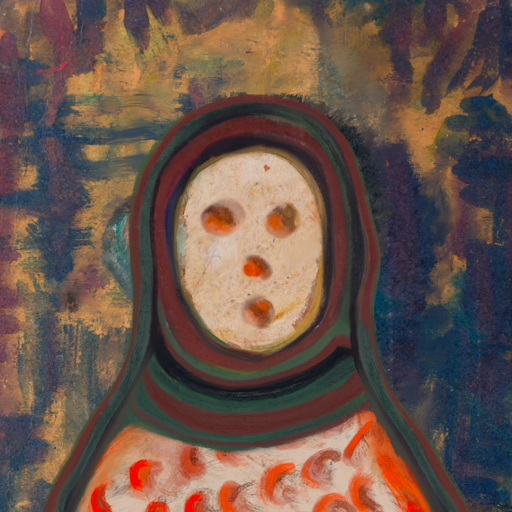
Background: InTheSun, Head And Neck Front: Rupkatha, Face Front: Rupkatha, Bust: Rupkatha, Hair Front: Boggyland, Head Accessory: After_Raid_Scarf, Second Necklace: Blank, Necklace: Blank, Baby: Blank